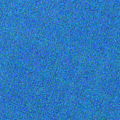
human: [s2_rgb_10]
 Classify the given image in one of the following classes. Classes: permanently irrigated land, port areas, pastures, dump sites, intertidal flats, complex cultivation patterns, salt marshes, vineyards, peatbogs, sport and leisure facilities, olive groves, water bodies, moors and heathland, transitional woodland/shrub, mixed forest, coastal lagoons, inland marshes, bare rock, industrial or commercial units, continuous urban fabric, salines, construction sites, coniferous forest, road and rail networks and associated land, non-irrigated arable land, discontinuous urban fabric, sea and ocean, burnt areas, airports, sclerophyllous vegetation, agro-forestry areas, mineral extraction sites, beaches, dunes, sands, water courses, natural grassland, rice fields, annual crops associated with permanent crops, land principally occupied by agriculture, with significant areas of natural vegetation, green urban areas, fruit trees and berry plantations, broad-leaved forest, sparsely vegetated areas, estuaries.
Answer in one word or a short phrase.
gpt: sea and ocean